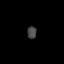
Tissue: prostate
Cell type: Epithelial cells
Senescence score: 0.2987
Nuclear area (px): 111
Mean DAPI intensity: 70.577